Question:
<URL>
As you can see from the output, the switch statement completely skips over case 'view1'. And I'm having trouble understanding what the warnings mean.
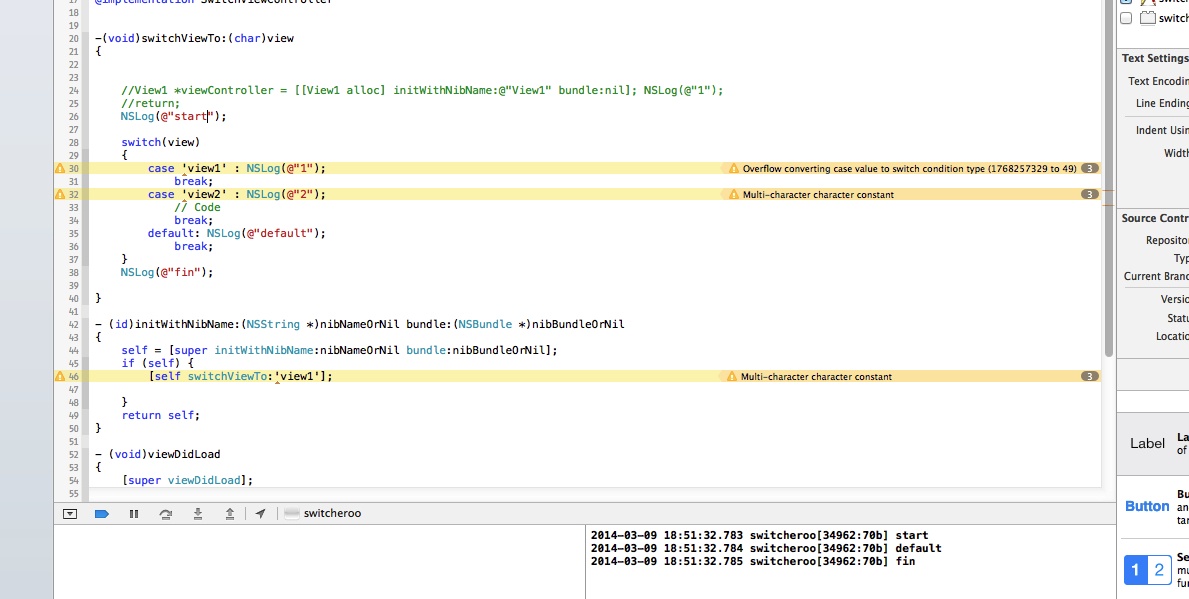
Answer: Try to change the method signature to
'''
- (void)switchViewTo:(NSString *)view
{
if ([view isEqualToString:@"view1"]) {
NSLog(@"view 1");
} else if ([view isEqualToString:@"view2"]) {
NSLog(@"view 2");
} else {
NSLog(@"whatever");
}
}
'''
In the designated initializer you call '[self switchToView:@"view1"];'